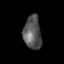
Tissue: prostate
Cell type: T cells
Senescence score: 0.3298
Nuclear area (px): 580
Mean DAPI intensity: 87.3